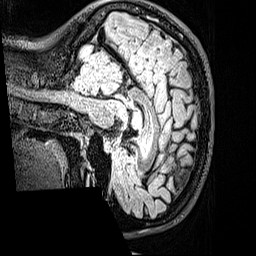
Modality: FLAIR
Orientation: sagittal
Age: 21
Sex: female
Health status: healthy
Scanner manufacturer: siemens
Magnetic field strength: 3 T
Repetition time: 5 s
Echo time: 0.388 s